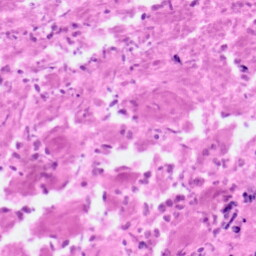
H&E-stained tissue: Pancreatic